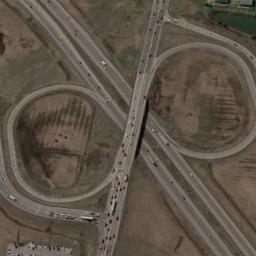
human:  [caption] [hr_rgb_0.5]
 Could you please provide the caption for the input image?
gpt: The clover-leaf overpasses over the roads on the clearing .

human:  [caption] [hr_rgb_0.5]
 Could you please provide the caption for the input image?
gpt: The overpass is next to the bare land with some cars .

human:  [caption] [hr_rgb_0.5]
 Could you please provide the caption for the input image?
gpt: There are many cars on the overpass .

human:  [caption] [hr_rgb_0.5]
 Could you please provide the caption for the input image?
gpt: An overpass is above the road .

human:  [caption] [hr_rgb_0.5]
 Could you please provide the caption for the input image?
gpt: There are brown bare land around the overpass .